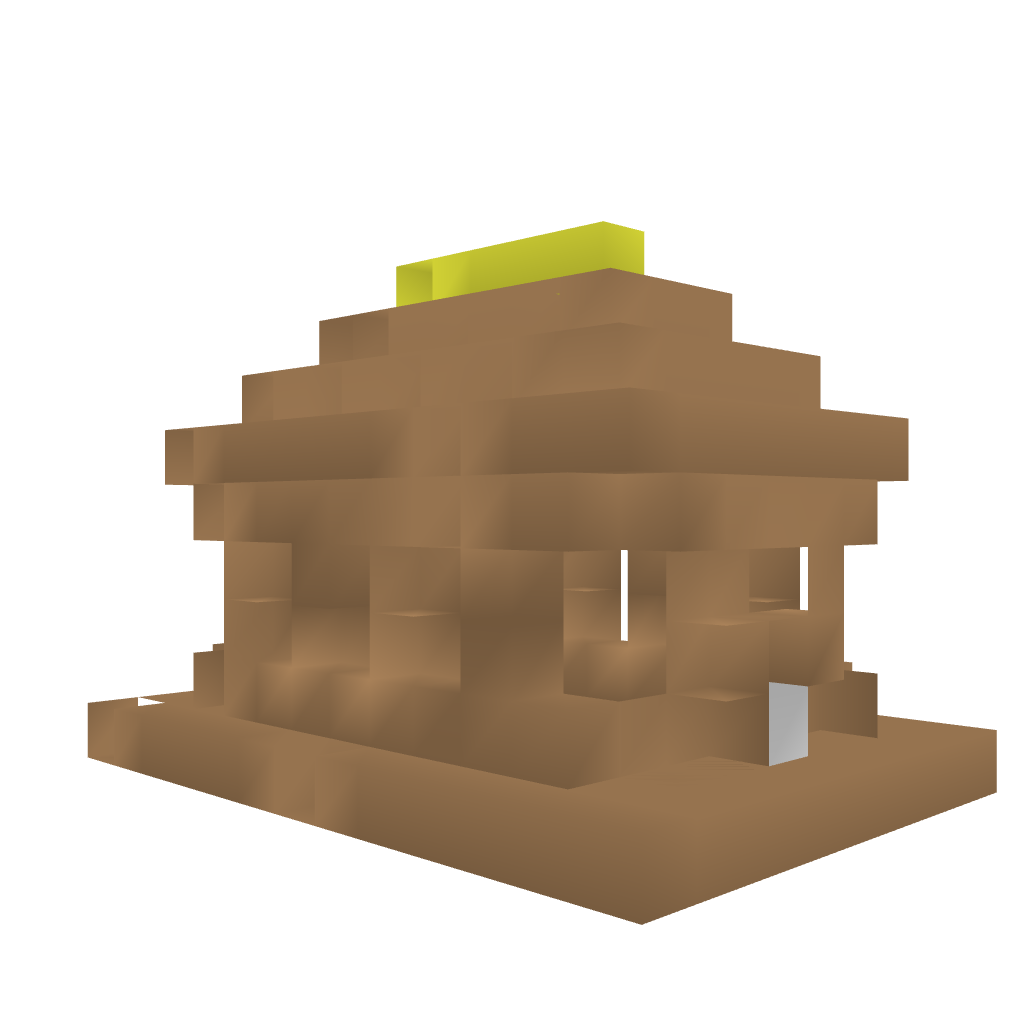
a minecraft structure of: Basic Acacia/Dark Wood House bad low quality